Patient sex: M
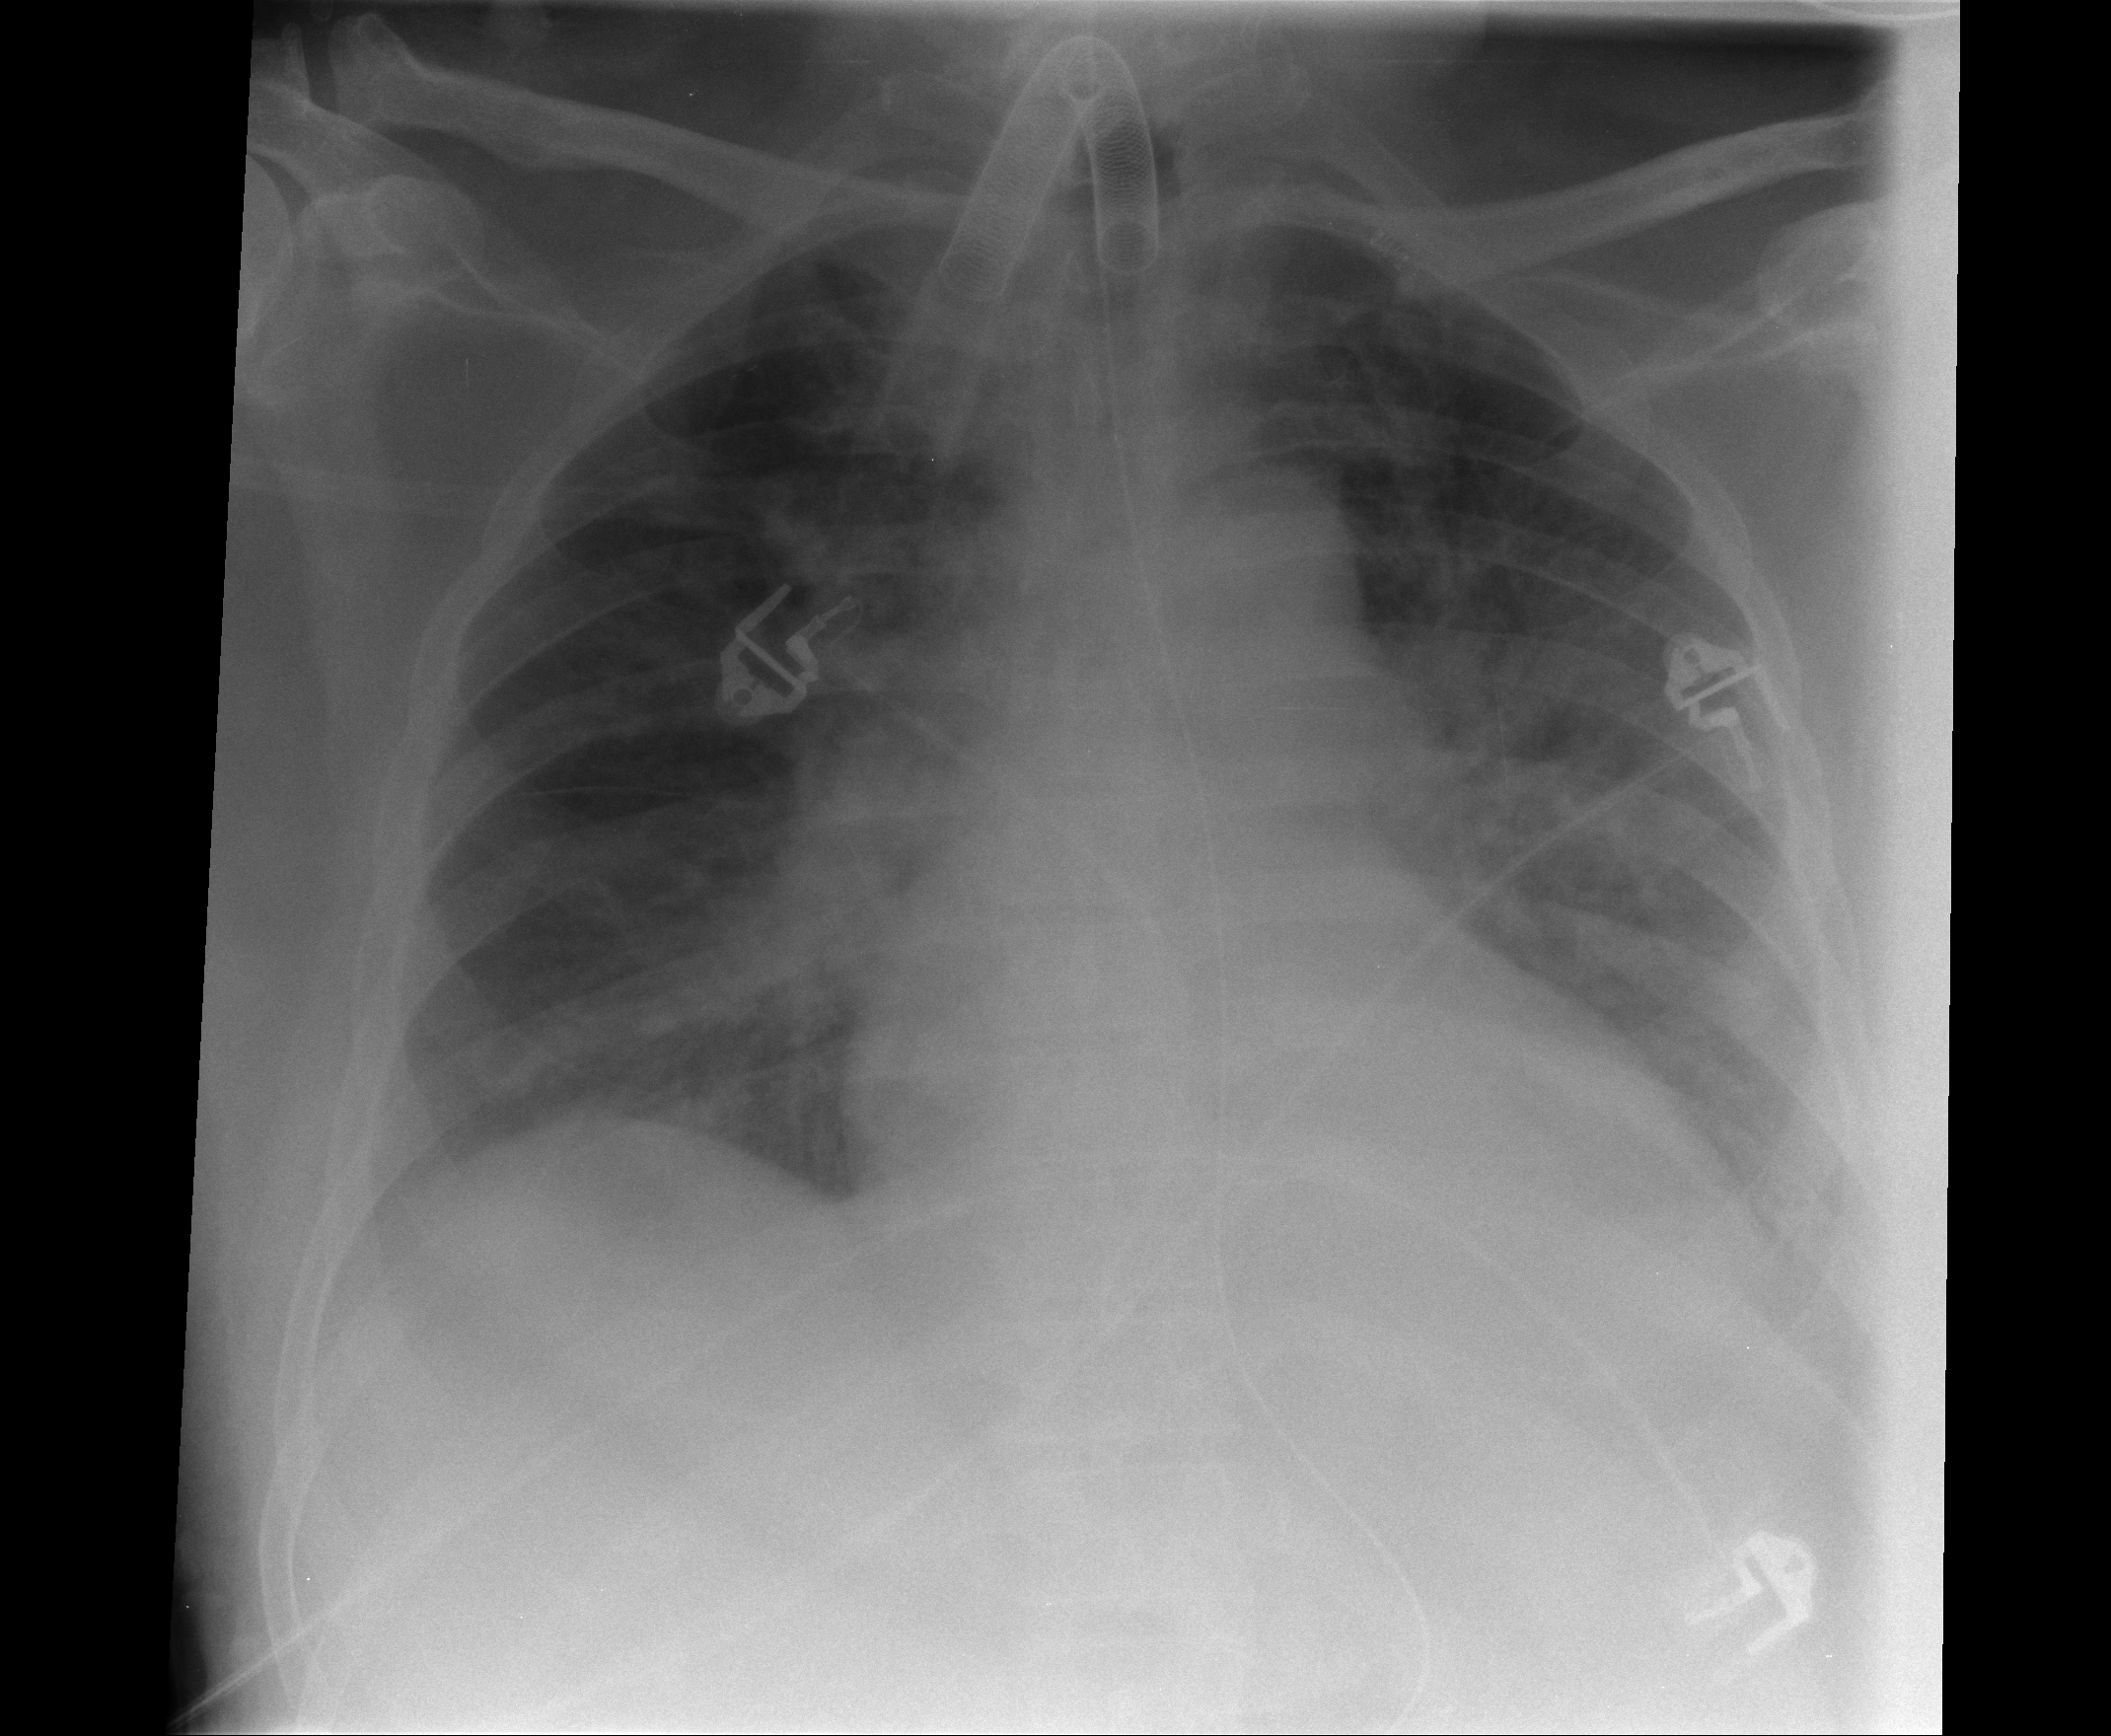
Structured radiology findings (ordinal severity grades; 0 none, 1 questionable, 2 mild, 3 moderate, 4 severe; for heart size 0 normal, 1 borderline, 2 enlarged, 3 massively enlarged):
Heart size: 0
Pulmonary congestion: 2
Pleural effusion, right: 2
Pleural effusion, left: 2
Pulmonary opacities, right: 1
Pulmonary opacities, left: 2
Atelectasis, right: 2
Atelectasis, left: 2